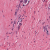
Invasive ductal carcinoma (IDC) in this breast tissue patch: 0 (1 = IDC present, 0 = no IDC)